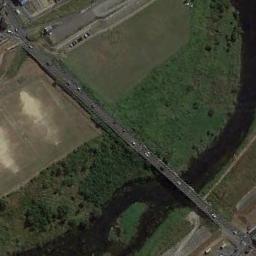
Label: bridge